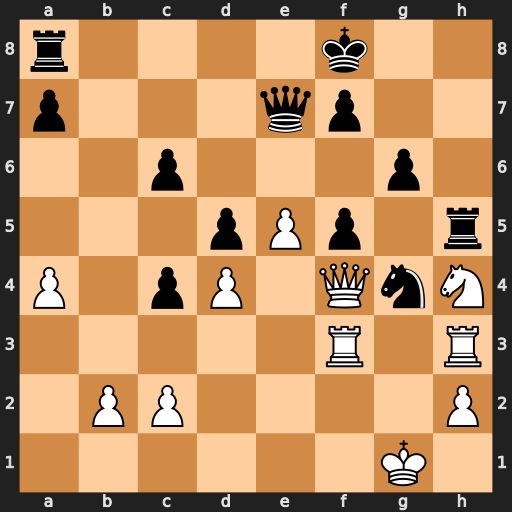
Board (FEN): r4k2/p3qp2/2p3p1/3pPp1r/P1pP1QnN/5R1R/1PP4P/6K1
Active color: w
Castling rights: -
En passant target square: -
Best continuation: Nxg6+ fxg6 Rxh5 gxh5 Qxf5+ Kg8 Qxh5 Qh7 Qxg4+